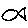
Label: fish